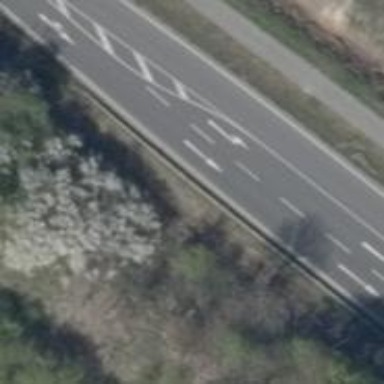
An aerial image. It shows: Primary road with asphalt surface.